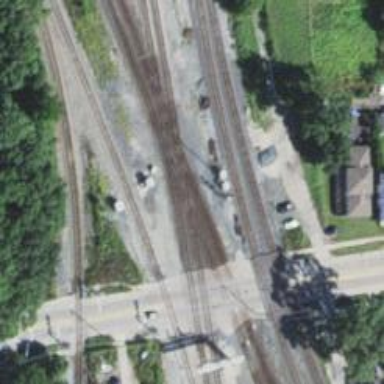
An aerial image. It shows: Railway crossing.